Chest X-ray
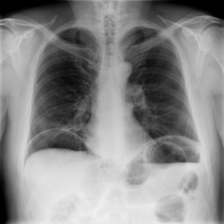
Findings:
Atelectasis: negative
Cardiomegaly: negative
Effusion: negative
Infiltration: negative
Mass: negative
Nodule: negative
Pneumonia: negative
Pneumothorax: negative
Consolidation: negative
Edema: negative
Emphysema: negative
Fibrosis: negative
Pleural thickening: negative
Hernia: negative